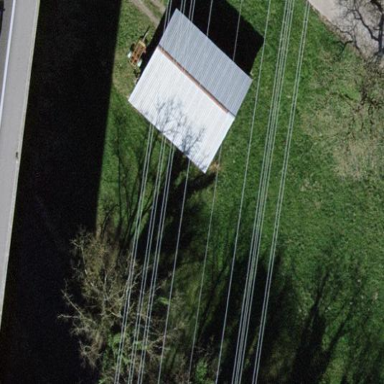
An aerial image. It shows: Shed building.